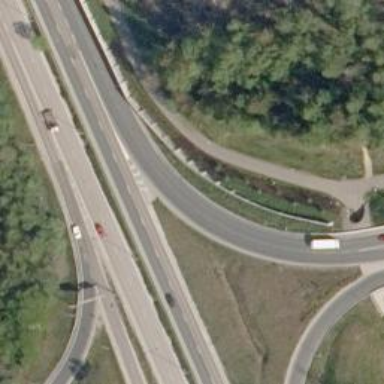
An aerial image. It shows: Asphalt road designated as trunk highway.